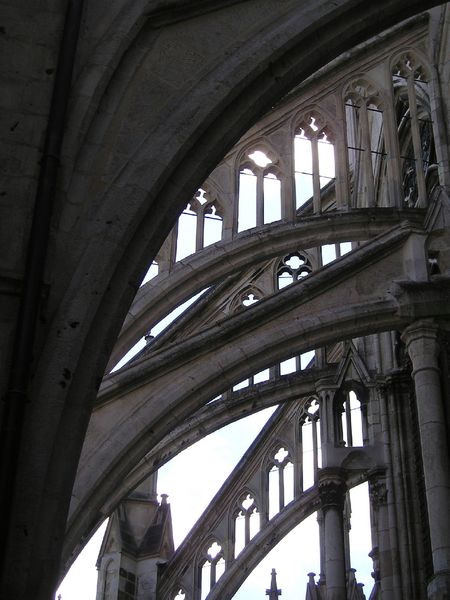
Titel: Kathedrale Notre-Dame von Amiens
Standort: Amiens (EU - F)
Schlagwörter: dunkel, himmel, fenster, frankreich, grau, hell, licht, pfeiler, schwarz, stützen, säule, säulen, weiss, dach, gebäude, muster, architektur, stein, kirche, gotik, turm, bogen, mauer, detail, verzierung, deutsch, foto, fotografie, photographie, bögen, stütze, gewölbe, türme, dom, kathedrale, sandstein, gotisch, reims, spitzbogen, spitzbögen, stützend, konstruktion, gothik, streben, rosetten, säulengang, notre dame, kriche, statik, strebewerk, durchsicht, vierpass, strebepfeiler, biforium, kiche, strebebogen, trum, adolf, renaisance, stütz, suälen, laon, katentrale, alone